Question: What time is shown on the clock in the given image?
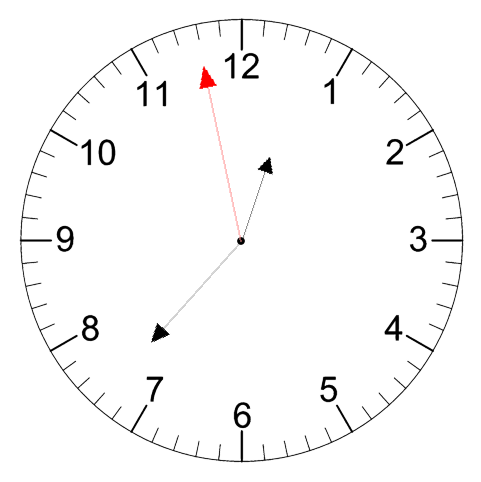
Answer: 12:36:58